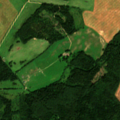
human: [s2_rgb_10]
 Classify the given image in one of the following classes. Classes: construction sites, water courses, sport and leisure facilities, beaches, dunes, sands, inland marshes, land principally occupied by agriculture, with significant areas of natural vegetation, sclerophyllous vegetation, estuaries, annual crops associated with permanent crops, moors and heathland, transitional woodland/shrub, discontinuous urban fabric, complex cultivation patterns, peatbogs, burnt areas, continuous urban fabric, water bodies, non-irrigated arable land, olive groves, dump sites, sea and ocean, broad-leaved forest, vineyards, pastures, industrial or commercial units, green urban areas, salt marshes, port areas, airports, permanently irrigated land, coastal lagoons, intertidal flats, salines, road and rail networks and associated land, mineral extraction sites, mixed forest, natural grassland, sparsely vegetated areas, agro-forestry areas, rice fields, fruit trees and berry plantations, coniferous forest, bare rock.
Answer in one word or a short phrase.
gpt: non-irrigated arable land, pastures, broad-leaved forest, coniferous forest